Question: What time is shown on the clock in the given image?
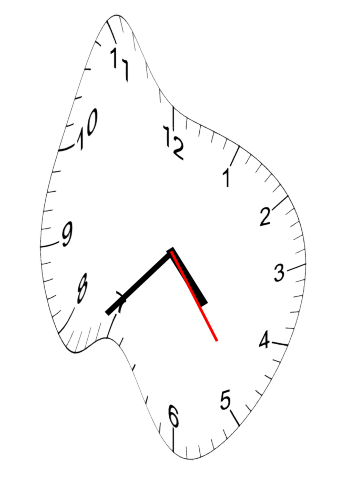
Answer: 04:37:24